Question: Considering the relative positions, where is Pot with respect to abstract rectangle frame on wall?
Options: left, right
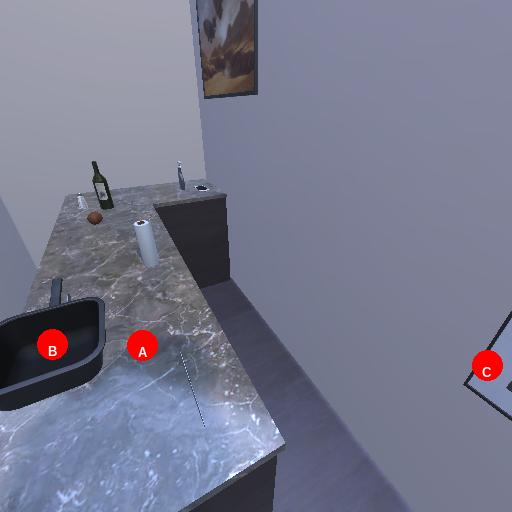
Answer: left